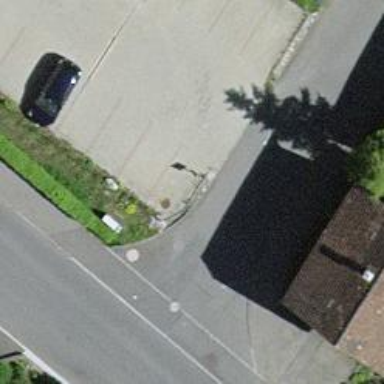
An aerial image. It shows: Street cabinet meant for power infrastructure.